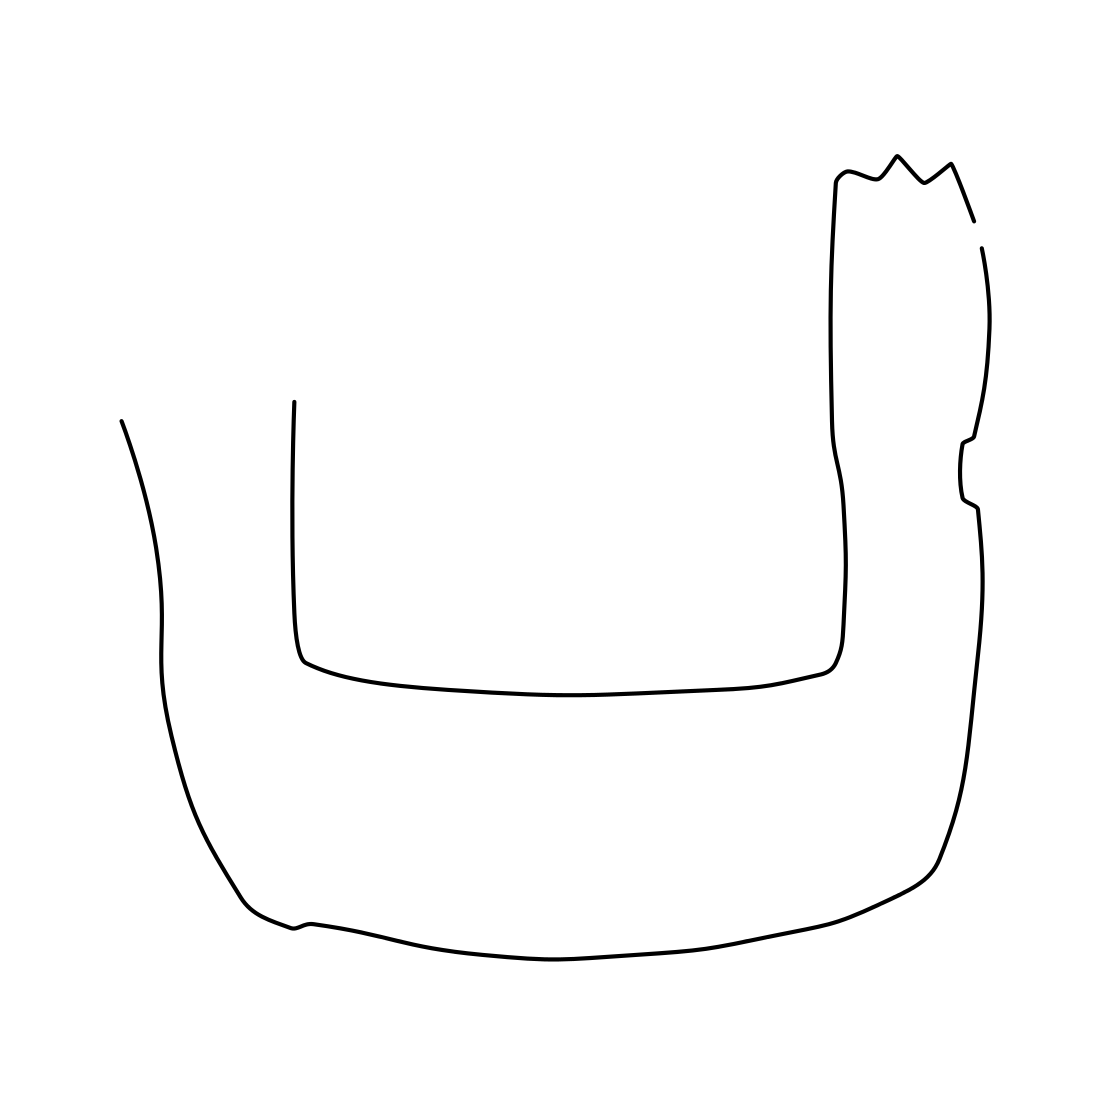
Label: arm